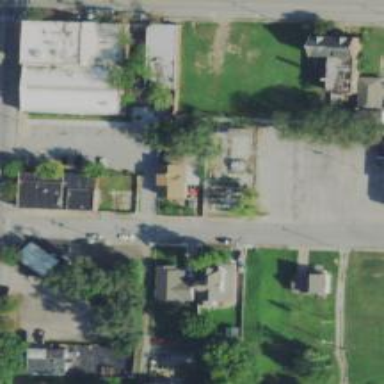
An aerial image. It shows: Alley classified as service road.